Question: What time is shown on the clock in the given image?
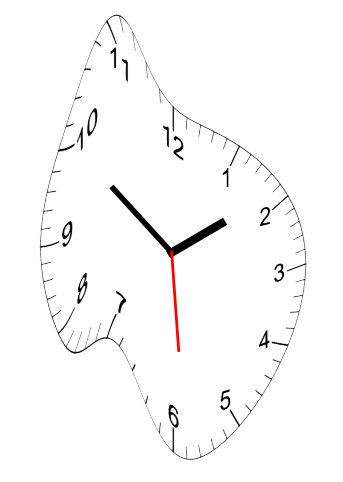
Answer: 01:50:29